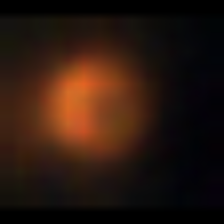
Taxon: NanoPlankton
Group: Other